Question:
Hi
I want my combo-box to look like the above picture . I have tried a lot of ways but didn't get successful. Can anyone tell me any website or code which can style my combo-box like the above picture.
I have made the default scrollbar of Aero-theme but, i want its pop-up to be bigger than width of combo-box . secondly the scroll bar in both ends .How can i do that
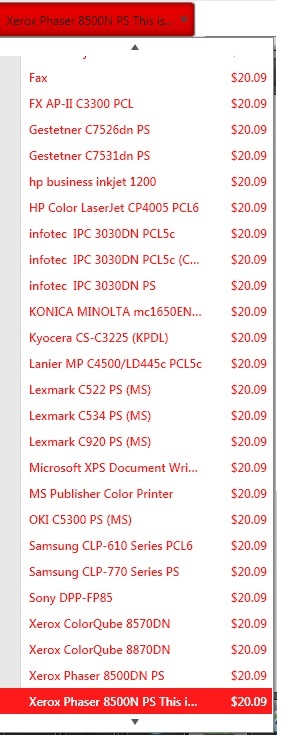
Answer: I'd recommend starting from a <URL> and modifying it to fit your needs. That will give you a basis for how to implement scrollbar templates, and it should be reasonably easy to achieve your result. Otherwise, if you have access to Expression Blend, it can help you to create a custom Control Template for your scrollbar as well.
To use a Theme, simply include the Xaml file in your project and reference the Xaml from your Application.
'''
<Application x:Class="MyApp.App"
xmlns="http://schemas.microsoft.com/winfx/2006/xaml/presentation"
xmlns:x="http://schemas.microsoft.com/winfx/2006/xaml"
StartupUri="MainWindow.xaml">
<Application.Resources>
<ResourceDictionary>
<ResourceDictionary.MergedDictionaries>
<ResourceDictionary Source="Themes/ExpressionDark.xaml" />
...
'''
This will replace the templates for all controls in your app. If you only want the scrollbar, comment out the rest of the file and keep the Style and ControlTemplate that is specific to ScrollBar.